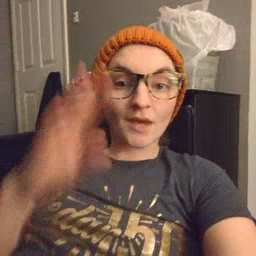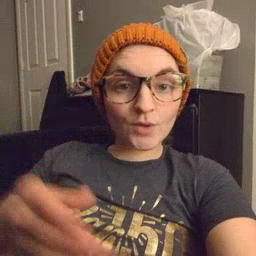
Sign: hello